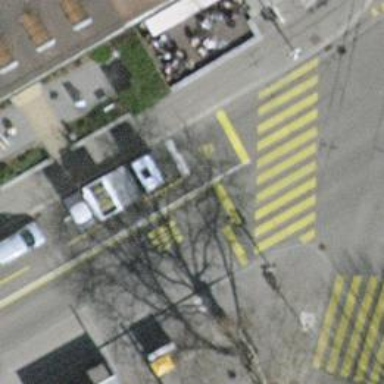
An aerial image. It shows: Residential road with asphalt surface. There are sidewalks on both sides. Trolley wires are installed along the road.